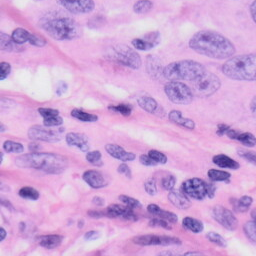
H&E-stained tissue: Skin